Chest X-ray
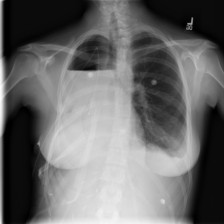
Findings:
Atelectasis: negative
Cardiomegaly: negative
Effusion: negative
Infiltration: negative
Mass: negative
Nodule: negative
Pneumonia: negative
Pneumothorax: negative
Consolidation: negative
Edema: negative
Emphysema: negative
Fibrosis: negative
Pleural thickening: negative
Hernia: negative